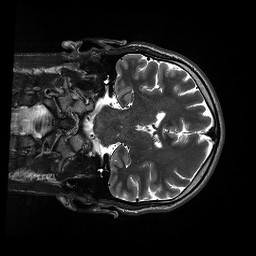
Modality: T2w
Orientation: coronal
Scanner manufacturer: siemens
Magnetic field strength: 3 T
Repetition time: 13.52 s
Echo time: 0.088 s